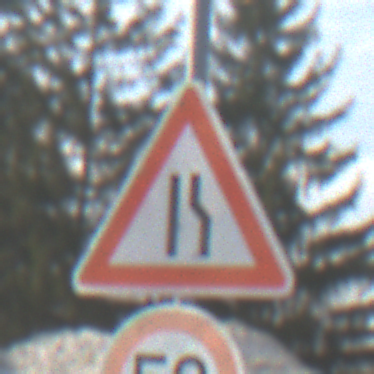
Verkehrszeichen: EinseitigVerengteFahrbahnRechts
Zusatzzeichen unten: Geschwindigkeit50
Umgebung: Outdoor, Suburban
Tageszeit: Midday
Wetter: PartlyCloudy
Licht: Natural
Jahreszeit: NotSpecified
Kontrast: HighContrast